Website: crate-barrel
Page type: review-order
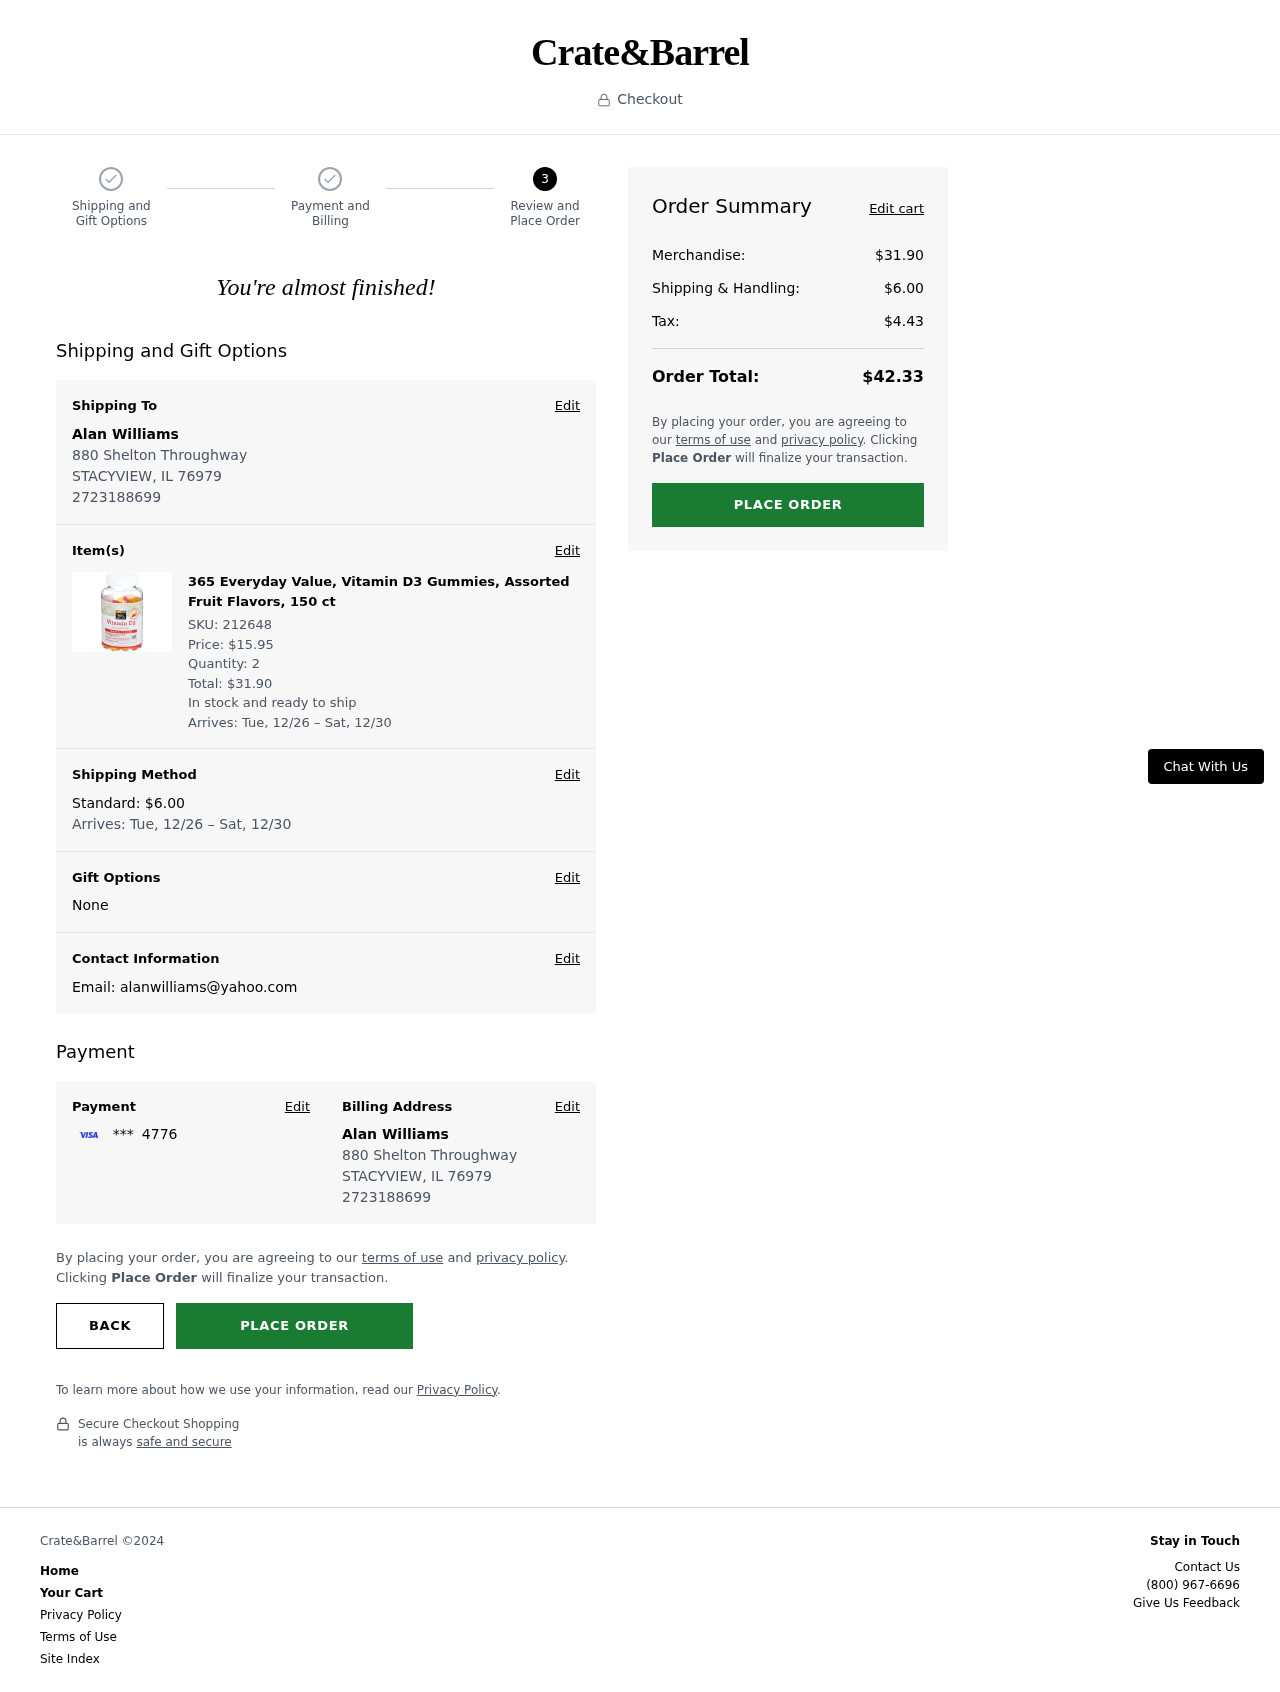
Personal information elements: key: PII_CARD_LAST4
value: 4776
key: PII_CITY
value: STACYVIEW
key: PII_EMAIL
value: alanwilliams@yahoo.com
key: PII_FULLNAME
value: Alan Williams
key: PII_PHONE
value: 2723188699
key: PII_POSTCODE
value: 76979
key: PII_STATE_ABBR
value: IL
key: PII_STREET
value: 880 Shelton Throughway
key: PII_FIRSTNAME
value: Alan
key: PII_LASTNAME
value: Williams
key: PII_FULLNAME2
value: Alan Williams
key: PII_FULLNAME3
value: Alan Williams
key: PII_FIRSTNAME2
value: Alan
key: PII_FIRSTNAME3
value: Alan
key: PII_LASTNAME2
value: Williams
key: PII_LASTNAME3
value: Williams
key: PII_FIRSTNAME_DERIVED
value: Alan
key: PII_LASTNAME_DERIVED
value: Williams
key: PII_FULLNAME_DERIVED
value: Alan Williams
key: PII_NAME_FULL_DERIVED
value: Alan Williams
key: PII_STREET2
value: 880 Shelton Throughway
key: PII_CITY2
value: STACYVIEW
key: PII_POSTCODE2
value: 76979
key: PII_PHONE_LINE
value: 8699
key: PII_PHONE_SUFFIX
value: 8699
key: PII_PHONE2
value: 2723188699
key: PII_PHONE3
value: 2723188699
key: PII_PHONE_NUMERIC
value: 2723188699
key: PII_PHONE_LINE_NUMERIC
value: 8699
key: PII_PHONE_SUFFIX_NUMERIC
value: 8699
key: PII_PHONE2_NUMERIC
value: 2723188699
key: PII_PHONE3_NUMERIC
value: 2723188699
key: PII_PHONE_DIGITS
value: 2723188699
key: PII_PHONE_LAST4
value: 8699
Product elements: key: PRODUCT1_NAME
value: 365 Everyday Value, Vitamin D3 Gummies, Assorted Fruit Flavors, 150 ct
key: PRODUCT1_PRICE
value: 15.95
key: PRODUCT1_QUANTITY
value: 2
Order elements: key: ORDER_SKU
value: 212648
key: ORDER_ITEM_TOTAL
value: $31.90
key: ORDER_DELIVERY_DATE_ITEM
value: Tue, 12/26 – Sat, 12/30
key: ORDER_SHIPPING_COST
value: $6.00
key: ORDER_DELIVERY_DATE
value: Tue, 12/26 – Sat, 12/30
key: ORDER_SUBTOTAL
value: $31.90
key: ORDER_SHIPPING_COST_SUMMARY
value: $6.00
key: ORDER_TAX
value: $4.43
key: ORDER_TOTAL
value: $42.33